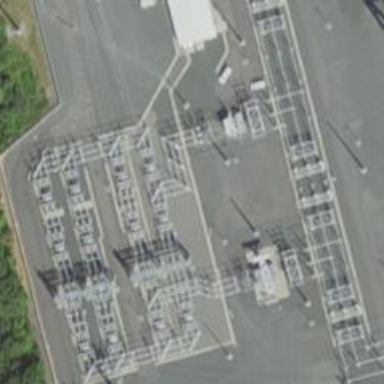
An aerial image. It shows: Switch used for power control.